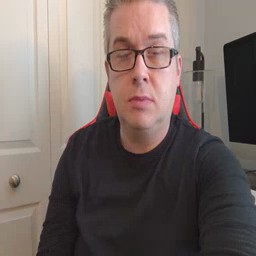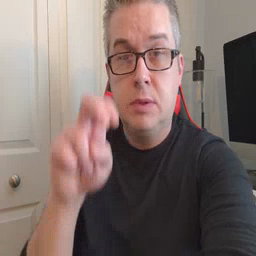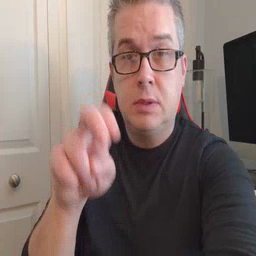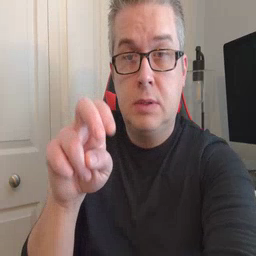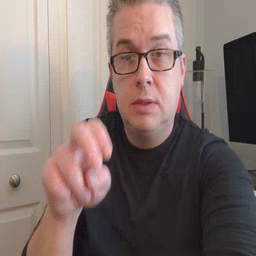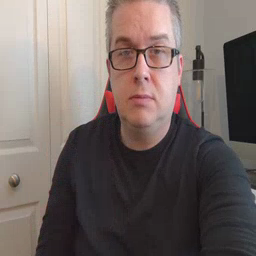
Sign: chair